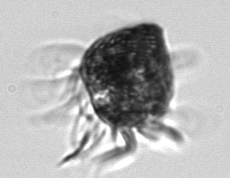
Label: Strombidium_morphotype1